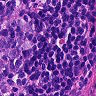
Metastatic tissue present: no